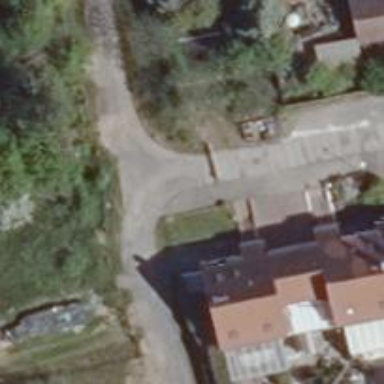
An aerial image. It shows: Residential road.